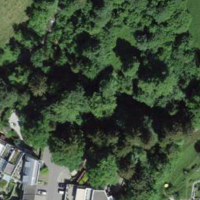
EUNIS habitat code: 41
Species observed at this site:
Veronica filiformis